Question: I want to Overrider TextBox Style for BorderBrush. I have to remove border from Left, Top and Right.
And Bottom Border needs color Red.
I had tried but Not able to get exact what I want.
'''
<DataTemplate x:Key="DataTemplate1">
<Grid>
<Line X1="0" X2="480" Stroke="Red" VerticalAlignment="Bottom"/>
</Grid>
</DataTemplate>
<Style x:Key="TextBoxStyle1" TargetType="TextBox">
<Setter Property="MinWidth" Value="{ThemeResource TextControlThemeMinWidth}"/>
<Setter Property="MinHeight" Value="{ThemeResource TextControlThemeMinHeight}"/>
<Setter Property="Foreground" Value="{ThemeResource TextBoxForegroundThemeBrush}"/>
<Setter Property="SelectionHighlightColor" Value="{ThemeResource TextSelectionHighlightColorThemeBrush}"/>
<Setter Property="Background" Value="{ThemeResource TextBoxBackgroundThemeBrush}"/>
<Setter Property="BorderBrush" Value="{ThemeResource TextBoxBorderThemeBrush}"/>
<Setter Property="BorderThickness" Value="{ThemeResource TextControlBorderThemeThickness}"/>
<Setter Property="FontFamily" Value="{ThemeResource PhoneFontFamilyNormal}"/>
<Setter Property="FontSize" Value="{ThemeResource ContentControlFontSize}"/>
<Setter Property="TextWrapping" Value="NoWrap"/>
<Setter Property="ScrollViewer.HorizontalScrollMode" Value="Auto"/>
<Setter Property="ScrollViewer.VerticalScrollMode" Value="Auto"/>
<Setter Property="ScrollViewer.HorizontalScrollBarVisibility" Value="Hidden"/>
<Setter Property="ScrollViewer.VerticalScrollBarVisibility" Value="Hidden"/>
<Setter Property="ScrollViewer.IsDeferredScrollingEnabled" Value="False"/>
<Setter Property="Padding" Value="{ThemeResource TextControlThemePadding}"/>
<Setter Property="Margin" Value="{ThemeResource TextControlMarginThemeThickness}"/>
<Setter Property="VerticalAlignment" Value="Top"/>
<Setter Property="Template">
<Setter.Value>
<ControlTemplate TargetType="TextBox">
<Grid Background="Transparent">
<Grid.RowDefinitions>
<RowDefinition Height="Auto"/>
<RowDefinition Height="*"/>
</Grid.RowDefinitions>
<VisualStateManager.VisualStateGroups>
<VisualStateGroup x:Name="CommonStates">
<VisualState x:Name="Disabled">
<Storyboard>
<ObjectAnimationUsingKeyFrames Storyboard.TargetProperty="Background" Storyboard.TargetName="BorderElement">
<DiscreteObjectKeyFrame KeyTime="0" Value="{ThemeResource TextBoxDisabledBackgroundThemeBrush}"/>
</ObjectAnimationUsingKeyFrames>
<ObjectAnimationUsingKeyFrames Storyboard.TargetProperty="BorderBrush" Storyboard.TargetName="BorderElement">
<DiscreteObjectKeyFrame KeyTime="0" Value="2"/>
</ObjectAnimationUsingKeyFrames>
<ObjectAnimationUsingKeyFrames Storyboard.TargetProperty="Foreground" Storyboard.TargetName="ContentElement">
<DiscreteObjectKeyFrame KeyTime="0" Value="{ThemeResource TextBoxDisabledForegroundThemeBrush}"/>
</ObjectAnimationUsingKeyFrames>
<ObjectAnimationUsingKeyFrames Storyboard.TargetProperty="Foreground" Storyboard.TargetName="PlaceholderTextContentPresenter">
<DiscreteObjectKeyFrame KeyTime="0" Value="{ThemeResource TextBoxDisabledForegroundThemeBrush}"/>
</ObjectAnimationUsingKeyFrames>
<ObjectAnimationUsingKeyFrames Storyboard.TargetProperty="Foreground" Storyboard.TargetName="HeaderContentPresenter">
<DiscreteObjectKeyFrame KeyTime="0" Value="{ThemeResource TextBoxDisabledHeaderForegroundThemeBrush}"/>
</ObjectAnimationUsingKeyFrames>
</Storyboard>
</VisualState>
<VisualState x:Name="Normal">
<Storyboard>
<DoubleAnimation Duration="0" To="{ThemeResource TextControlBorderThemeOpacity}" Storyboard.TargetProperty="Opacity" Storyboard.TargetName="BorderElement"/>
</Storyboard>
</VisualState>
<VisualState x:Name="Focused">
<Storyboard>
<ObjectAnimationUsingKeyFrames Storyboard.TargetProperty="BorderBrush" Storyboard.TargetName="BorderElement">
<DiscreteObjectKeyFrame KeyTime="0" Value="{ThemeResource TextSelectionHighlightColorThemeBrush}"/>
</ObjectAnimationUsingKeyFrames>
<DoubleAnimation Duration="0" To="0" Storyboard.TargetProperty="Opacity" Storyboard.TargetName="PlaceholderTextContentPresenter"/>
<ObjectAnimationUsingKeyFrames Storyboard.TargetProperty="Background" Storyboard.TargetName="BorderElement">
<DiscreteObjectKeyFrame KeyTime="0" Value="{ThemeResource TextBoxFocusedBackgroundThemeBrush}"/>
</ObjectAnimationUsingKeyFrames>
</Storyboard>
</VisualState>
</VisualStateGroup>
</VisualStateManager.VisualStateGroups>
<Border x:Name="BorderElement" BorderBrush="{TemplateBinding BorderBrush}" BorderThickness="{TemplateBinding BorderThickness}" Background="{TemplateBinding Background}" Grid.Row="1"/>
<ContentPresenter x:Name="HeaderContentPresenter" ContentTemplate="{TemplateBinding HeaderTemplate}" Content="{TemplateBinding Header}" Margin="{ThemeResource TextControlHeaderMarginThemeThickness}" Grid.Row="0" Style="{StaticResource HeaderContentPresenterStyle}"/>
<ScrollViewer x:Name="ContentElement" AutomationProperties.AccessibilityView="Raw" HorizontalScrollMode="{TemplateBinding ScrollViewer.HorizontalScrollMode}" HorizontalScrollBarVisibility="{TemplateBinding ScrollViewer.HorizontalScrollBarVisibility}" IsTabStop="False" IsHorizontalRailEnabled="{TemplateBinding ScrollViewer.IsHorizontalRailEnabled}" IsVerticalRailEnabled="{TemplateBinding ScrollViewer.IsVerticalRailEnabled}" IsDeferredScrollingEnabled="{TemplateBinding ScrollViewer.IsDeferredScrollingEnabled}" Margin="{TemplateBinding BorderThickness}" MinHeight="{ThemeResource TextControlThemeMinHeight}" Padding="{TemplateBinding Padding}" Grid.Row="1" VerticalScrollBarVisibility="{TemplateBinding ScrollViewer.VerticalScrollBarVisibility}" VerticalScrollMode="{TemplateBinding ScrollViewer.VerticalScrollMode}" ZoomMode="Disabled"/>
<ContentControl x:Name="PlaceholderTextContentPresenter" Content="{TemplateBinding PlaceholderText}" Foreground="{ThemeResource TextBoxPlaceholderTextThemeBrush}" FontSize="{ThemeResource ContentControlFontSize}" IsTabStop="False" Margin="{TemplateBinding BorderThickness}" Padding="{TemplateBinding Padding}" Grid.Row="1" ContentTemplate="{StaticResource DataTemplate1}"/>
</Grid>
</ControlTemplate>
</Setter.Value>
</Setter>
</Style>
'''
Please find below image required format

I have draw Arrow for remove this Top, right, Left border.
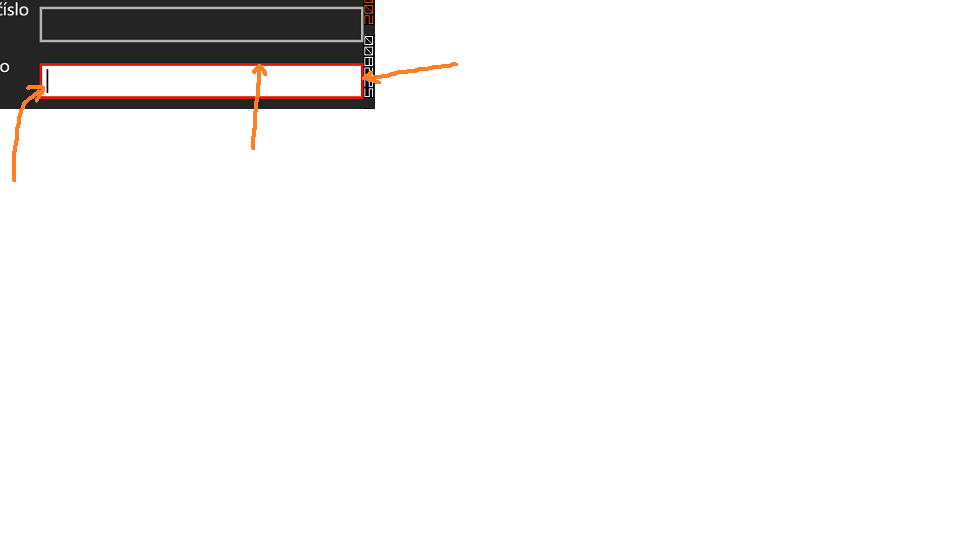
Answer: I see the problem you are describing is happening when you tap on the textbox so it is happening when the textbox is focused.
In the XAML code you provided here, this is the copied default style for textbox so edit that one by doing this:
Go to the Visual States Node in the Style XAML and find the '<VisualState x:Name = "Focused">'
In the '<Storyboard>' add a new child animation like this:
'''
<ObjectAnimationUsingKeyFrames Storyboard.TargetProperty="BorderThickness" Storyboard.TargetName="BorderElement">
<DiscreteObjectKeyFrame KeyTime="0" Value="0, 0, 0, 2"/>
</ObjectAnimationUsingKeyFrames>
'''
Here are some screenshots to help you with this:

And here is the final result

Hope this answers your question.